Field crop: tomato
Growth stage: 2
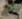
Species: solanum